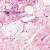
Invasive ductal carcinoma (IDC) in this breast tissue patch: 0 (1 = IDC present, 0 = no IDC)